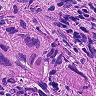
Metastatic tissue present: yes